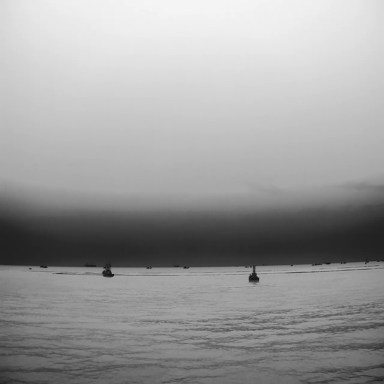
There are ten bulk_carriers in the infrared image.